Question: 'vector<Node*> children;'
I use 'test.cpp' to generate a tree structure like:

The result of '(ROOT->children).size()' is '2', since 'root' has two children.
The result of '((ROOT->children)[0].children).size()' should be '2', since the first child of 'root' has two children. But the answer is '0', why? It really confuse for me.
> test.cpp (This code is runnable in visual studio 2010)
'''
#include <iostream>
#include <vector>
using namespace std;
struct Node {
int len;
vector<Node> children;
Node *prev;
Node(): len(0), children(0), prev(0) {};
};
class gSpan {
public:
Node *ROOT;
Node *PREV;
void read();
void insert(int);
};
int main() {
gSpan g;
g.read();
system("pause");
}
void gSpan::read() {
int value[4] = {1, 2, 2, 1};
ROOT = new Node();
PREV = ROOT;
for(int i=0; i<4; i++) {
insert(value[i]);
}
cout << "size1: " << (ROOT->children).size() << endl; // it should output 2
cout << "size2: " << ((ROOT->children)[0].children).size() << endl; // it should output 2
system("pause");
}
void gSpan::insert(int v) {
while(v <= PREV->len)
PREV = PREV->prev;
Node *cur = new Node();
cur->len = v;
cur->prev = PREV;
PREV->children.push_back(*cur);
PREV = cur;
}
'''
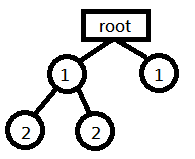
Answer: The problem is that you 'children' vector contains 'Node' values rather than 'Node*' pointers. While your access uses the root correctly, it finds only copies of the children you try to maintain. All of your nodes are also leaked.
You might want to use a 'std::vector<Node*>' for your children and 'delete' them at some point. The easiest way is probably to use a vector of smart pointers, e.g. a teference counted pointer, and have the smart pointer take care of the release.